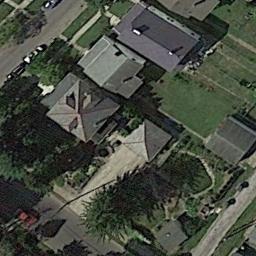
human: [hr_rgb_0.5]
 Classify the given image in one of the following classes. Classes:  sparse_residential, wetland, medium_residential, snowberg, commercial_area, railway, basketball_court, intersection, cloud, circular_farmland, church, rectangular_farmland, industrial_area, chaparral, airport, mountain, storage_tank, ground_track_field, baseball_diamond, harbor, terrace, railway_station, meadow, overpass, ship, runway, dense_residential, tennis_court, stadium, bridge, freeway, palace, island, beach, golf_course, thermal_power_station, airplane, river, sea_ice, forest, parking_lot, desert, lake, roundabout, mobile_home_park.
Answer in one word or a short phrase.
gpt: medium_residential